Chest X-ray:
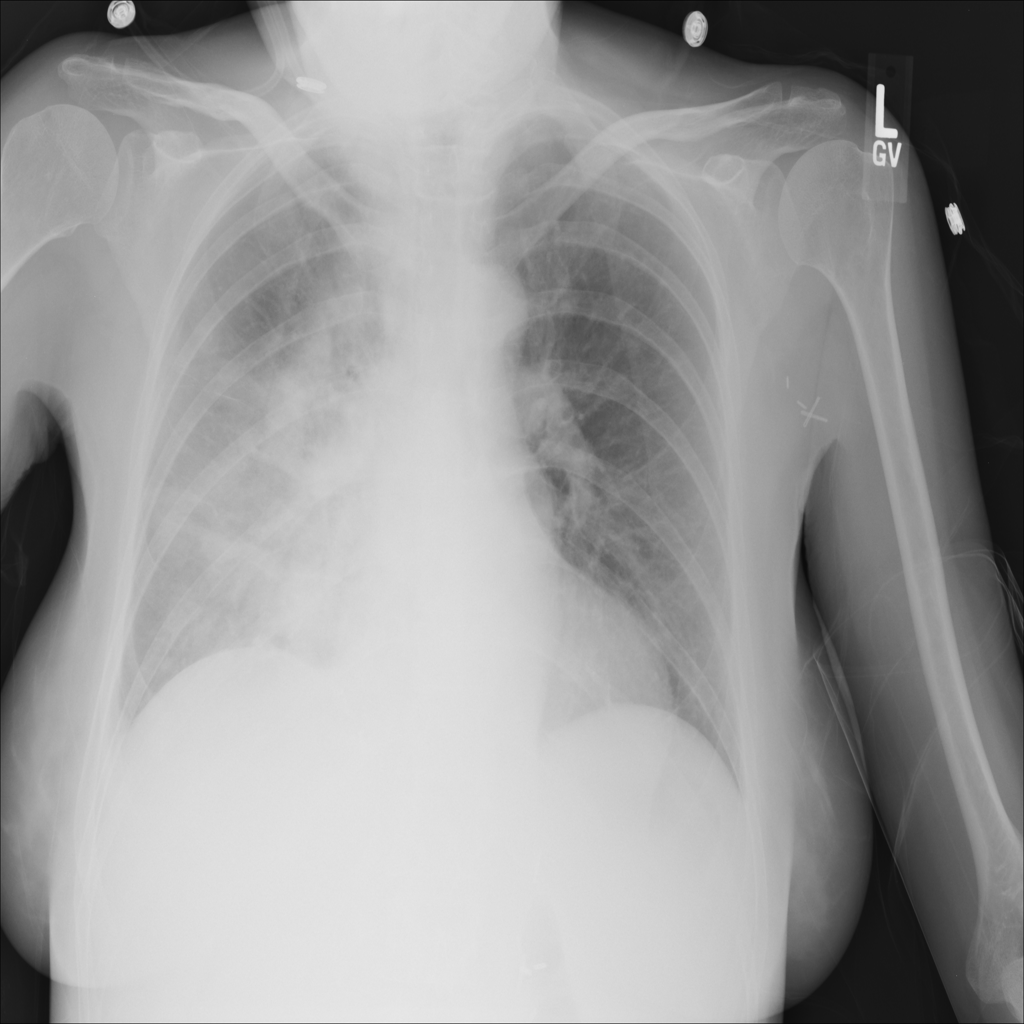
Findings: Consolidation, Effusion
No abnormal finding: no